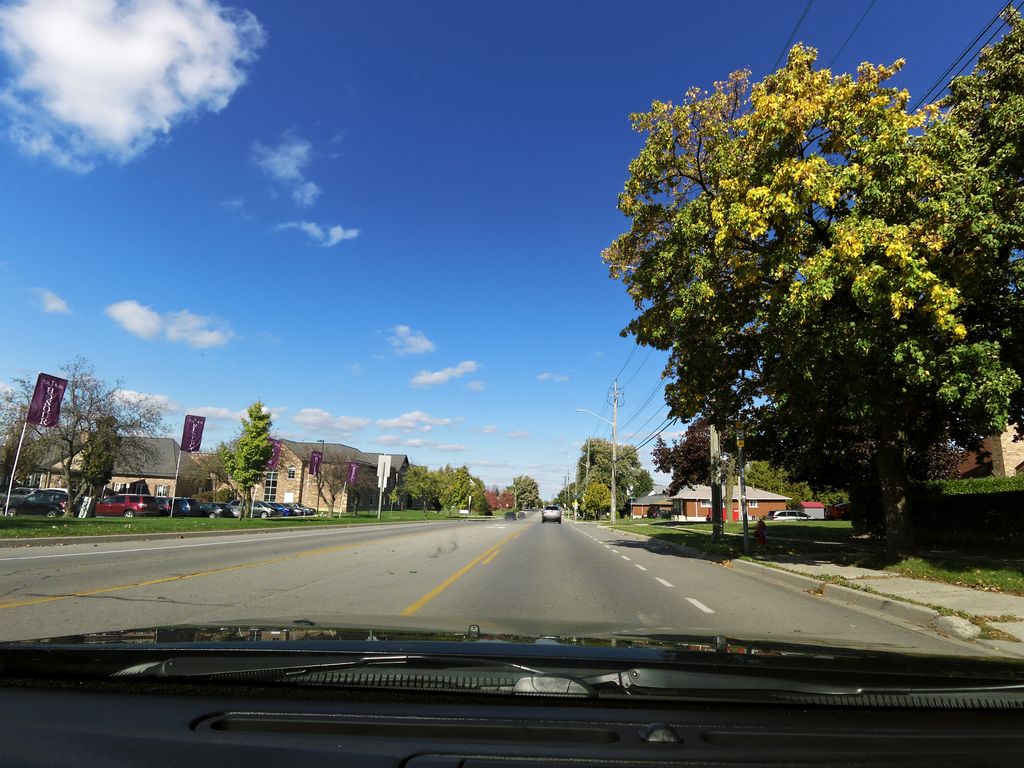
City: hamilton